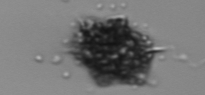
Label: Dictyocha